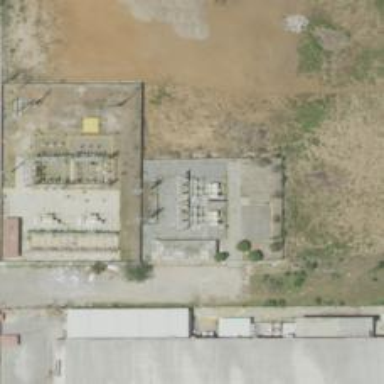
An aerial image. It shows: Power tower.